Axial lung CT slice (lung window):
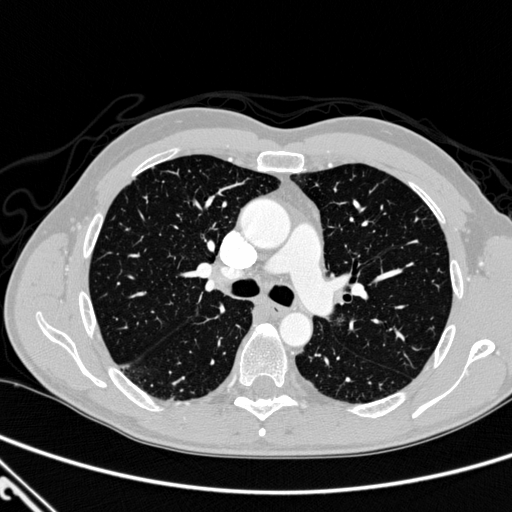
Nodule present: no